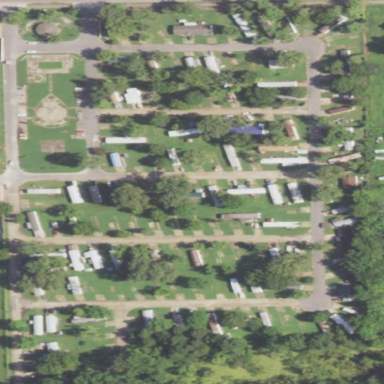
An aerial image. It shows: Residential area designated as trailer park.